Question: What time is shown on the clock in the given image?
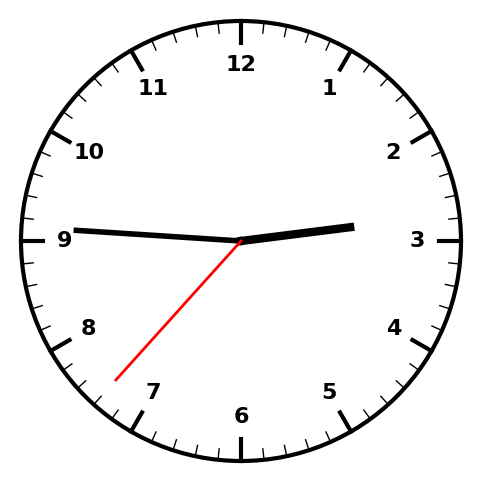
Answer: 02:45:37